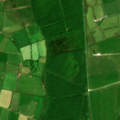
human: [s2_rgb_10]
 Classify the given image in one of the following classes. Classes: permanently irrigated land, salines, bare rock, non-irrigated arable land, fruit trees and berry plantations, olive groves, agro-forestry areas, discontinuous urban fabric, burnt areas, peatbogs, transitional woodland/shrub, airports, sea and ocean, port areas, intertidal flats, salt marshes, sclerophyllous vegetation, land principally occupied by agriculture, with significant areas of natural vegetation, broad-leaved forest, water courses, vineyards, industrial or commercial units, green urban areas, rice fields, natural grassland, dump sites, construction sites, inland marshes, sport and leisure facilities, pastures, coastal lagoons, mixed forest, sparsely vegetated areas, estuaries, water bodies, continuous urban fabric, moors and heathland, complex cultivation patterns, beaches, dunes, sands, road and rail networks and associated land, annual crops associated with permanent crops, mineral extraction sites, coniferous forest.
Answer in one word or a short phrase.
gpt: pastures, land principally occupied by agriculture, with significant areas of natural vegetation, coniferous forest, transitional woodland/shrub